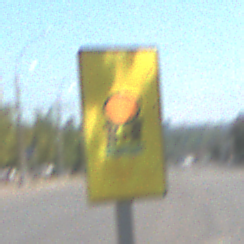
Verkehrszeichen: FahrzeugeMitWassergefaehrdenderLadungOhnePfeilsymbol
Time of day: Midday
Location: Outdoor (Urban)
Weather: Clear
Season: NotSpecified
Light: Natural